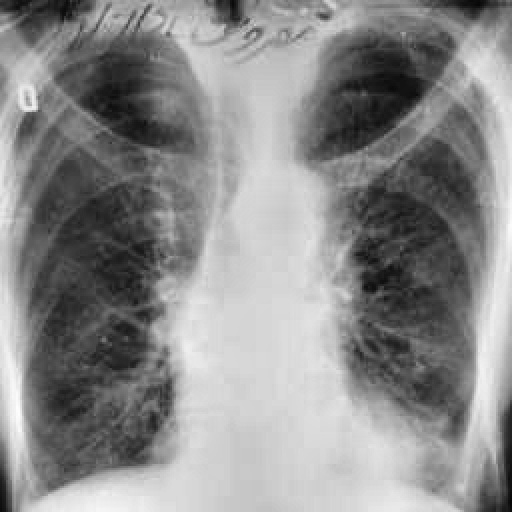
Finding: TUBERCULOSIS